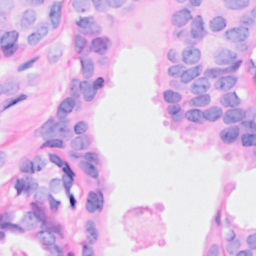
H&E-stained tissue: Breast